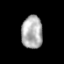
Tissue: prostate
Cell type: Epithelial cells
Senescence score: 0.3315
Nuclear area (px): 676
Mean DAPI intensity: 174.991